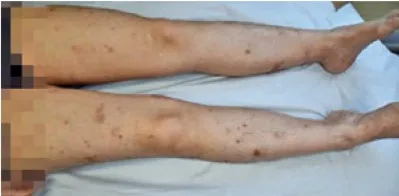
After eight treatment doses. With dupilumab.
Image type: medical_photograph (skin_photograph)